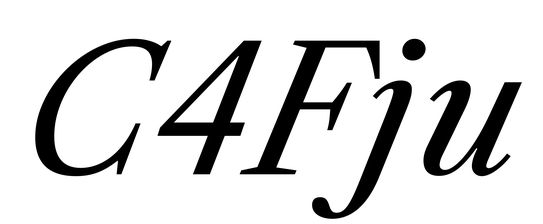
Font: LibreCaslonText-Italic_Italic